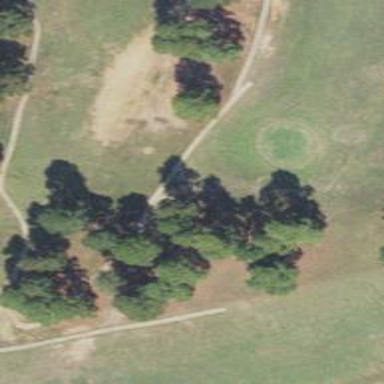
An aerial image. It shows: Path designated for golf carts.